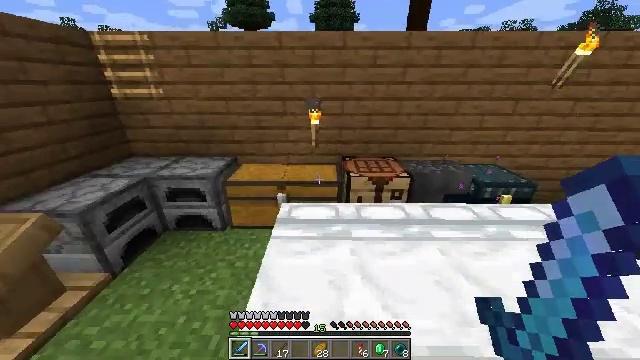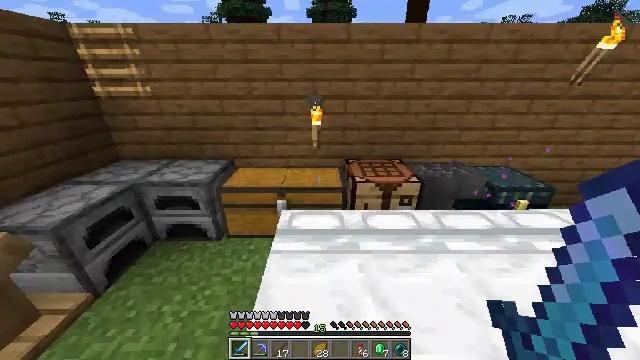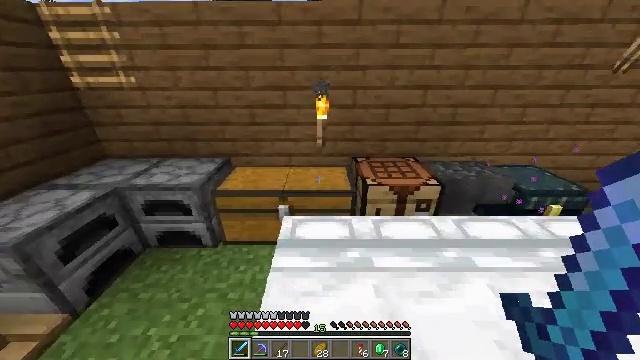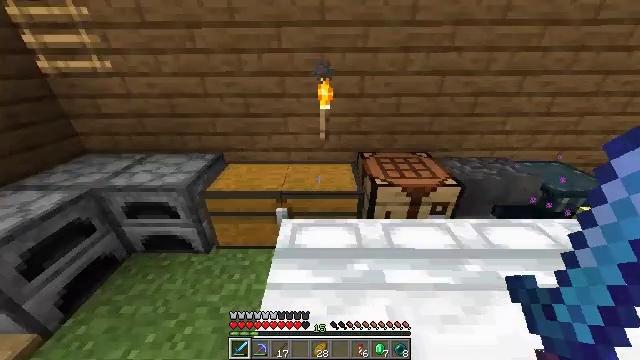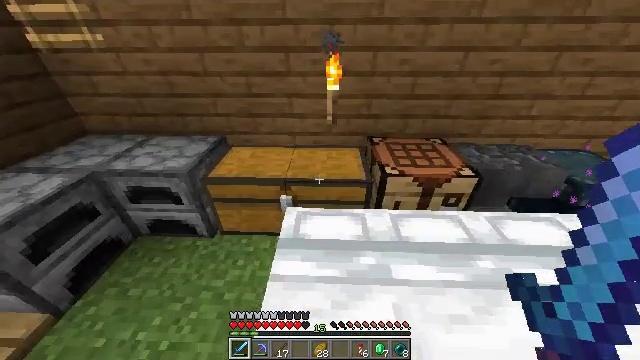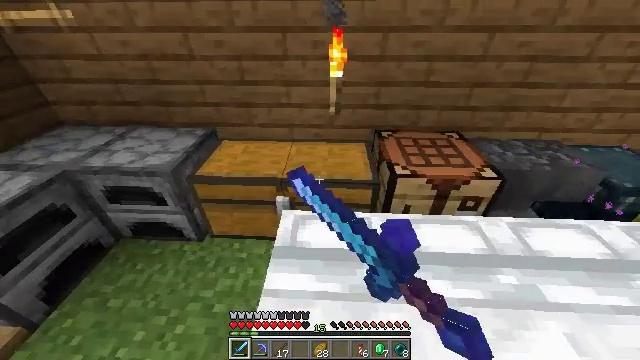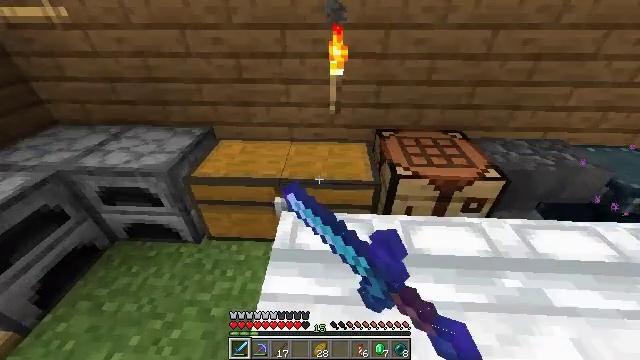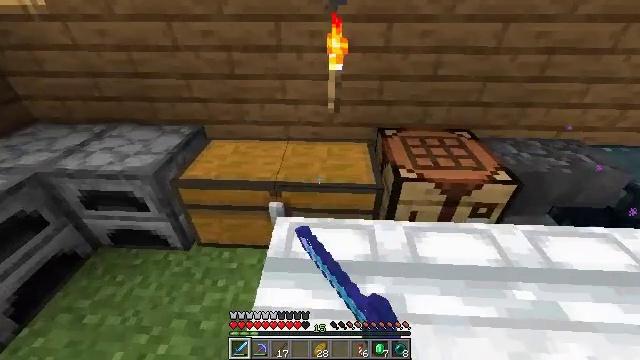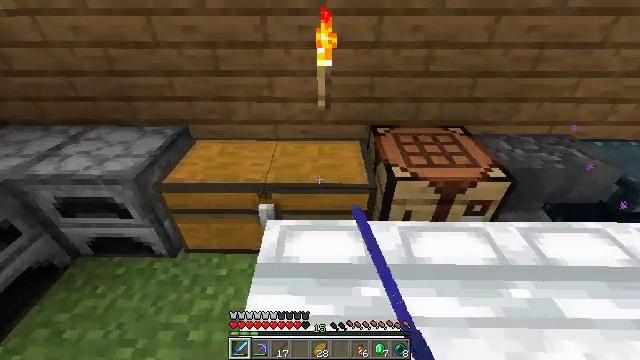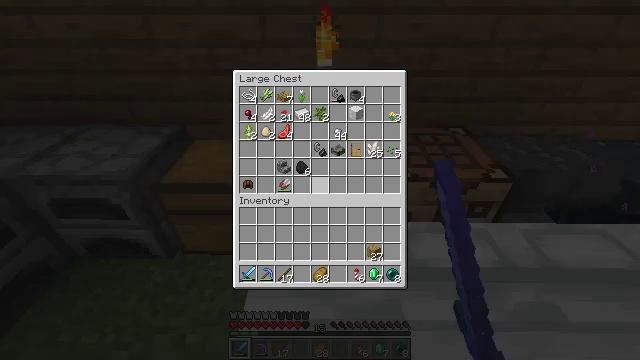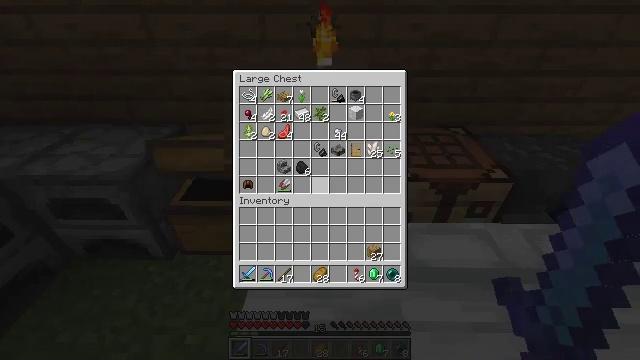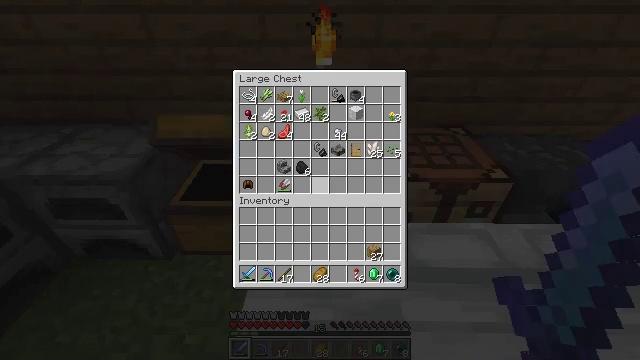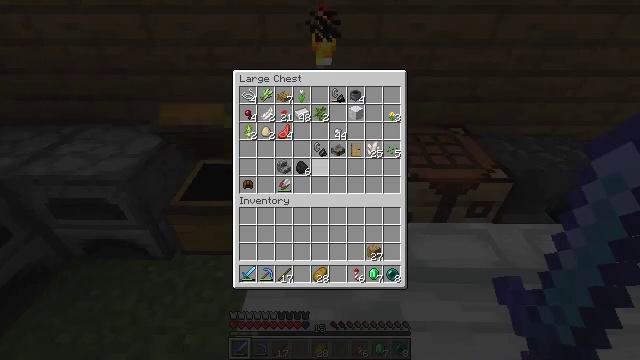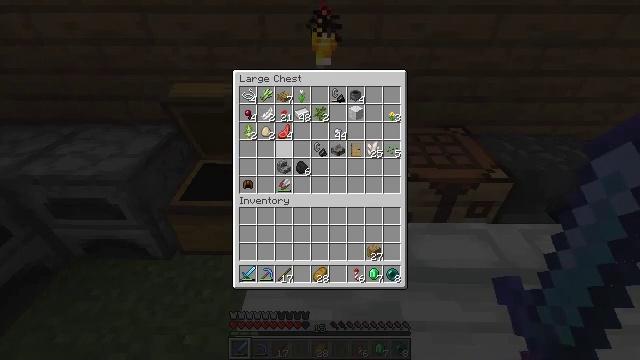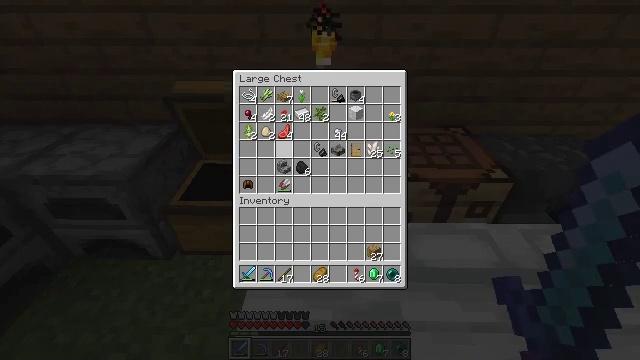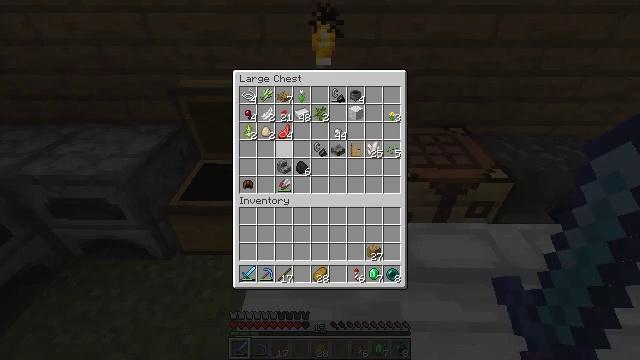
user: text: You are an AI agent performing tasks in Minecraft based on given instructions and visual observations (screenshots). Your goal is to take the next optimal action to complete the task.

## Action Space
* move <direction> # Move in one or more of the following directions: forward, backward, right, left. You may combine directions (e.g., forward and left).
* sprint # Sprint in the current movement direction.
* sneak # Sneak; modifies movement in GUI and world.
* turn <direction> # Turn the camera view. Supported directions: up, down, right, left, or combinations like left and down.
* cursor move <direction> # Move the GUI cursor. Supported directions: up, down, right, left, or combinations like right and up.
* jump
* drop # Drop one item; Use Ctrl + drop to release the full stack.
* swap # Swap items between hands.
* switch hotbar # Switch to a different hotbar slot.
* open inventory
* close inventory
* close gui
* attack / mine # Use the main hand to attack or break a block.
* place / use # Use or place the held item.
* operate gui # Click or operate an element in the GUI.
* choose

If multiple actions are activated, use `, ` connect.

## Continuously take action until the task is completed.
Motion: motion action
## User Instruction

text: Gather spruce leaves to collect foliage.
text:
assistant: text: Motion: move forward, sprint
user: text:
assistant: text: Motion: move forward, turn down
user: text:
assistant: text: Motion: move forward, turn down
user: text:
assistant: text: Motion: turn left and down, use / place
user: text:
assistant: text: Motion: turn down, use / place
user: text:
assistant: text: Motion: use / place
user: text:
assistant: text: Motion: use / place
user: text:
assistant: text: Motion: turn right
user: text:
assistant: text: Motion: no_op
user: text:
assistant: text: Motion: no_op
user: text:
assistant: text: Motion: no_op
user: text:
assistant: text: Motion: cursor move left and up
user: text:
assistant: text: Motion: cursor move left and up
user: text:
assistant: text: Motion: no_op
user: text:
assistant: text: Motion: no_op
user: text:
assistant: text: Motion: no_op
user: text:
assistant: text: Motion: no_op
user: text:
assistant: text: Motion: cursor move right and up
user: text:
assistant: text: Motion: cursor move right
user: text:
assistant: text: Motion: cursor move right
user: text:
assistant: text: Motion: no_op
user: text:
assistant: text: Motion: no_op
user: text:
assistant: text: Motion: no_op
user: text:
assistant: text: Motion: no_op
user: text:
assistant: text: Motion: no_op
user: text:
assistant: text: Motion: no_op
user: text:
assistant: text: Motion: no_op
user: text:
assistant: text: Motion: no_op
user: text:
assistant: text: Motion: cursor move right
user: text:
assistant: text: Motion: cursor move right